Field crop: maize
Growth stage: 2
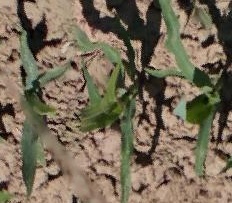
Species: maize